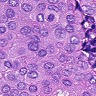
Metastatic tissue present: yes